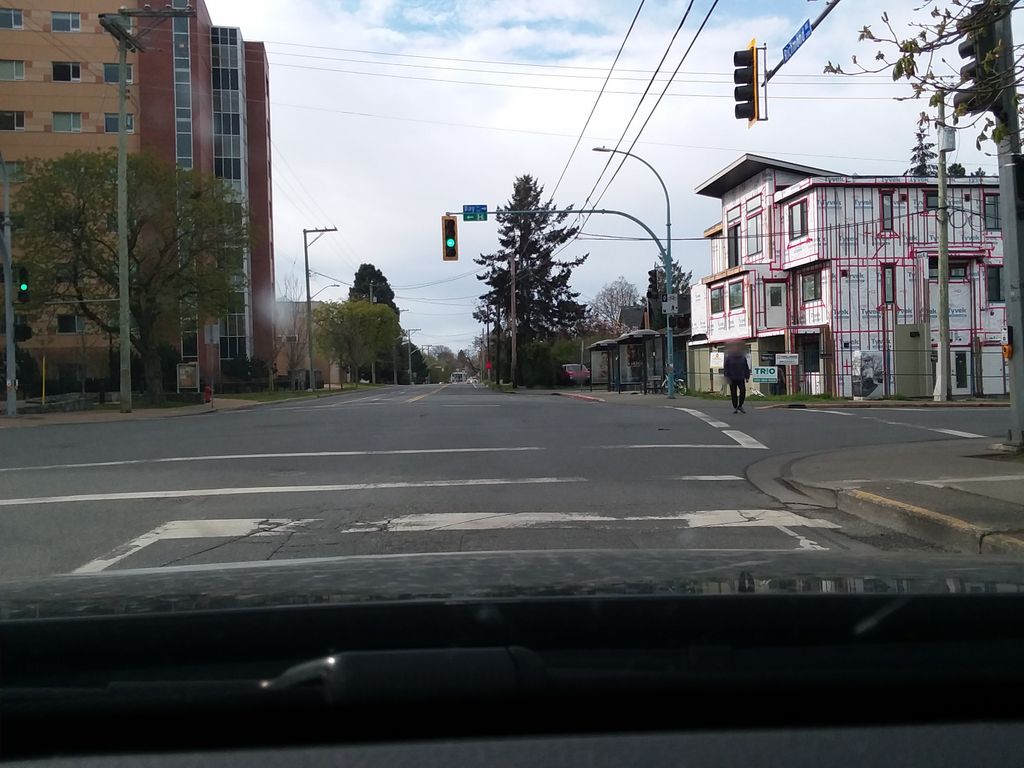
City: victoria